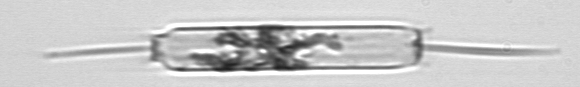
Label: Ditylum_brightwellii